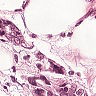
Metastatic tissue present: yes